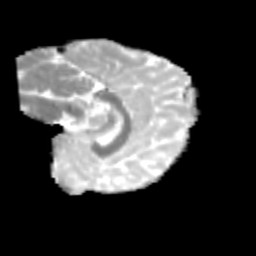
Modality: MD
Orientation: sagittal
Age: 9
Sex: female
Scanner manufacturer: siemens
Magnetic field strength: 3 T
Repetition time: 3.8 s
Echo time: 0.07 s